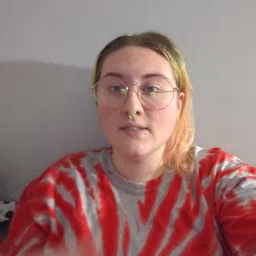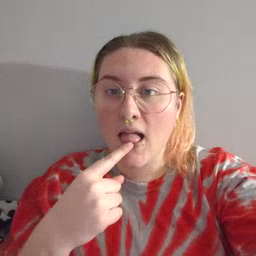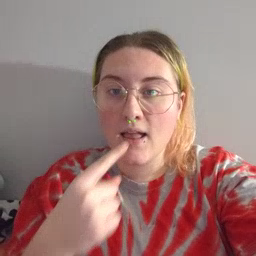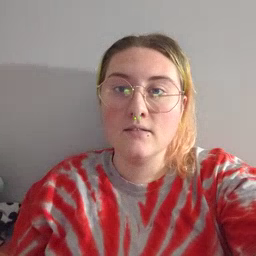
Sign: tongue